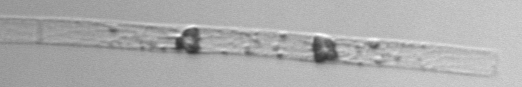
Label: Dactyliosolen_blavyanus